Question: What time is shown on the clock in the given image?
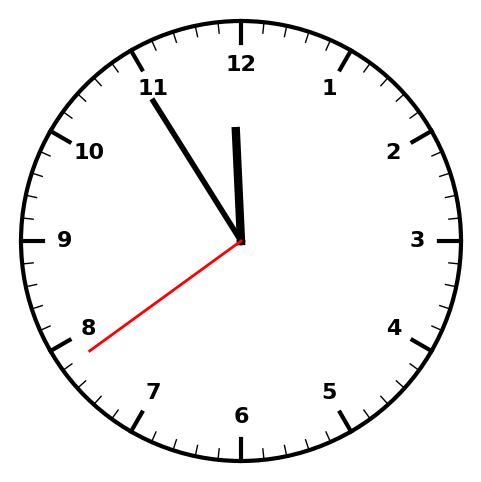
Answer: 11:54:39